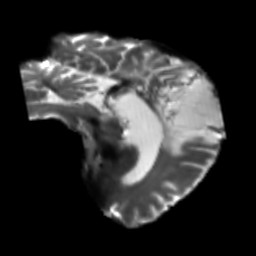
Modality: T2w
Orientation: sagittal
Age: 49
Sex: male
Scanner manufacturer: siemens
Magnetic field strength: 3 T
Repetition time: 5.25 s
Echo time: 0.08 s